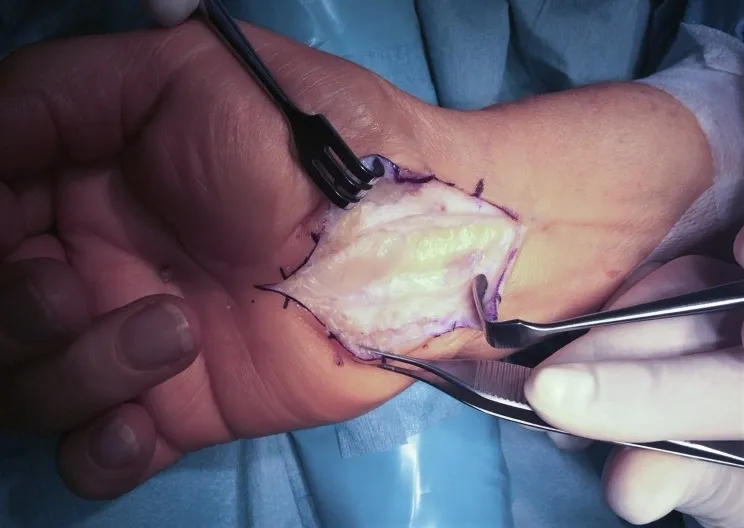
Intraoperative picture. Surgical standard palmar approach, with an intracanal lipoma.
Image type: medical_photograph (other_medical_photograph)